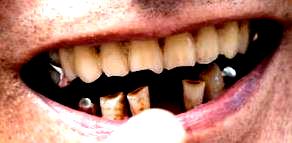
Condition: hypodontia